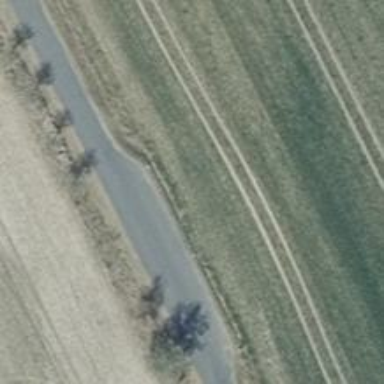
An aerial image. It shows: Passing place on the road.